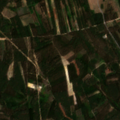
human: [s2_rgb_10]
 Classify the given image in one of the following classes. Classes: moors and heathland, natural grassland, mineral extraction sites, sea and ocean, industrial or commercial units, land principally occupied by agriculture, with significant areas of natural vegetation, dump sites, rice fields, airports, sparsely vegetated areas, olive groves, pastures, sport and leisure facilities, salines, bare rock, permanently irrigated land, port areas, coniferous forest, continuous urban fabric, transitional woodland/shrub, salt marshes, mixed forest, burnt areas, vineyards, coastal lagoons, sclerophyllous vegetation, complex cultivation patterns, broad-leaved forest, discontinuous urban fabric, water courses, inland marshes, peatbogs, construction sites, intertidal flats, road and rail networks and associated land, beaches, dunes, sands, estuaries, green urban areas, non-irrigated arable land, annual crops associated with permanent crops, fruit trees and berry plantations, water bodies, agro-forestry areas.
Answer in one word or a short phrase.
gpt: complex cultivation patterns, coniferous forest, mixed forest